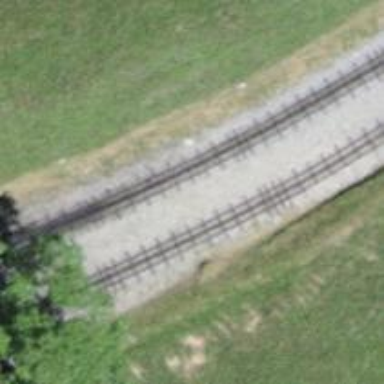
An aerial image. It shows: Narrow-gauge railway.